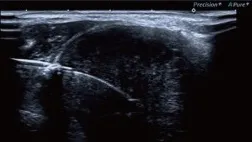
(A) Color ultrasound showed hypoecho in the right lobe of the thyroid gland, about 44 mm x 40 mm x 49 mm in size, with unclear boundary.
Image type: radiology (ultrasound)